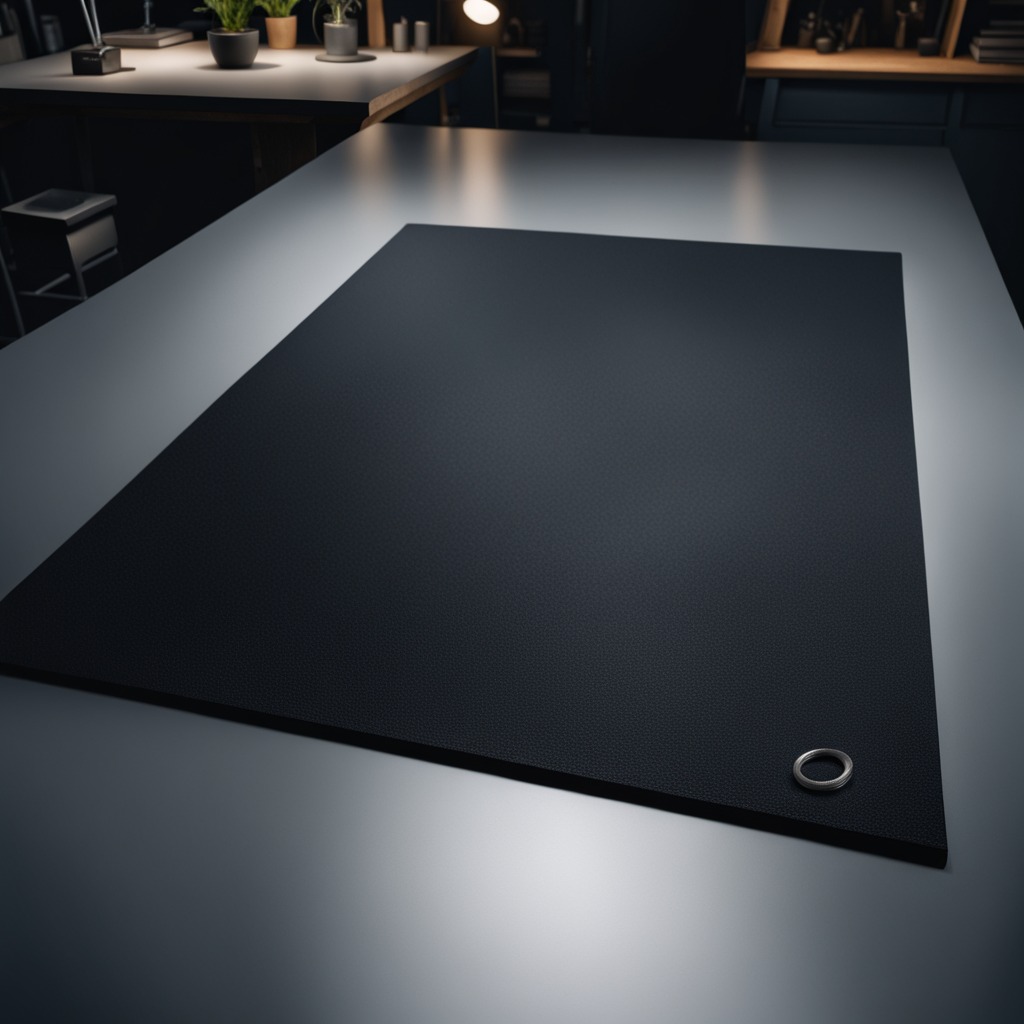
A flat metal washer is lying on a clean granite tabletop covered with a black rubber mat inside a workshop at night dim ambient light soft shadows worn but beneath the mat